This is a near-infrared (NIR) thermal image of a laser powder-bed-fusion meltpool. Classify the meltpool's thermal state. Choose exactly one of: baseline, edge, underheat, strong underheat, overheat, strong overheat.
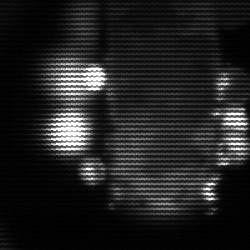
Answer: strong underheat